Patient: sex M, age 64
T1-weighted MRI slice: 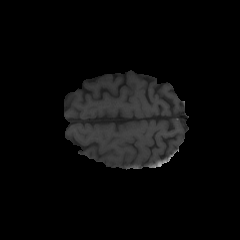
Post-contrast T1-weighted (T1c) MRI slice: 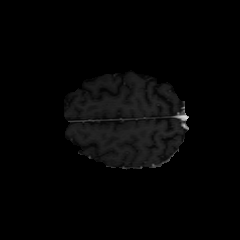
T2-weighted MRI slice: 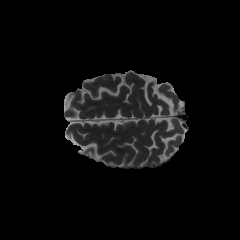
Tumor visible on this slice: no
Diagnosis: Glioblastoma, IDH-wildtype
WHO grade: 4